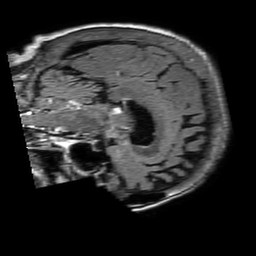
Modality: FLAIR
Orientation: sagittal
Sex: female
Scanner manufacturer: philips
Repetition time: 11 s
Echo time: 0.125 s